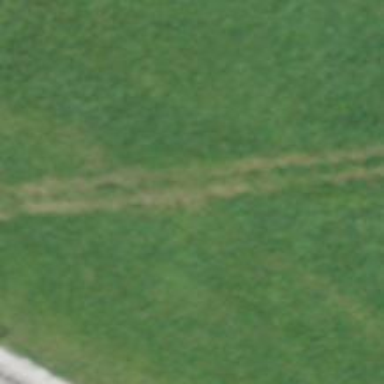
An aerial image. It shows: Grass track with grade5 track type.